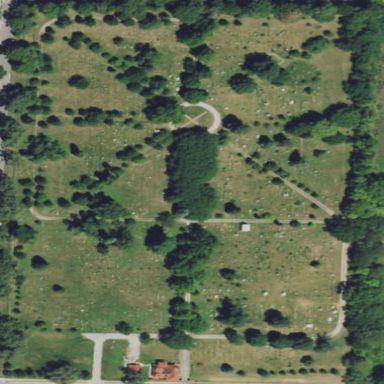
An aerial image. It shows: Cemetery.